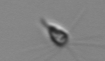
Label: Calciopappus